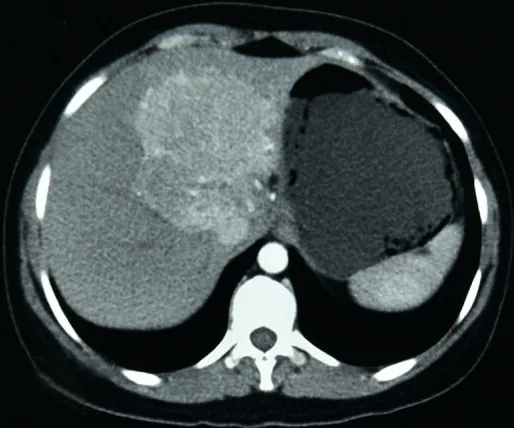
Abdominal computed tomography scan showing a large, lobulated tumor involving the left lobe and part of the right lobe of the liver.
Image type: radiology (ct)